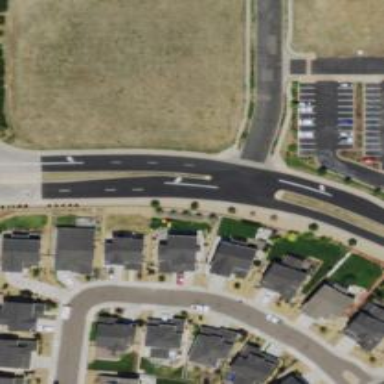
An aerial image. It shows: Unmarked crossing on footway.